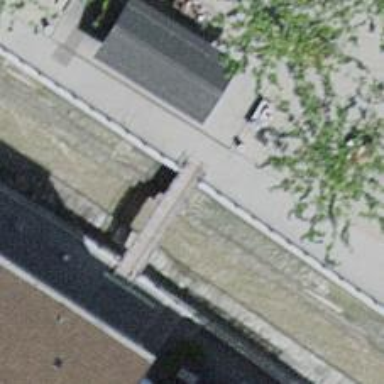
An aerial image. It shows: Footway on bridge.